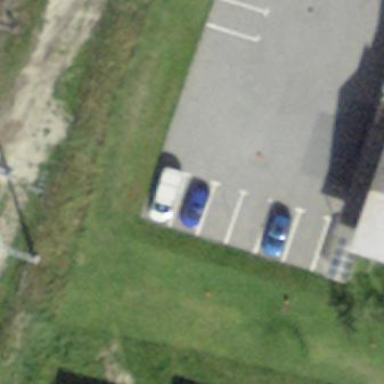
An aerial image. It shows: Parking area with surface.